Question: I have an ASP.NET Core 2.0 application running on windows in .NET Core 2.0:

Commandline:
> "C:\Program Files\dotnet\dotnet.exe" exec "C:\Users\zippy\documents\visual studio 2017\Projects\WebApplication4\WebApplication4\bin\Debug\netcoreapp2.0\WebApplication4.dll"
How do I make it appear in a console window?
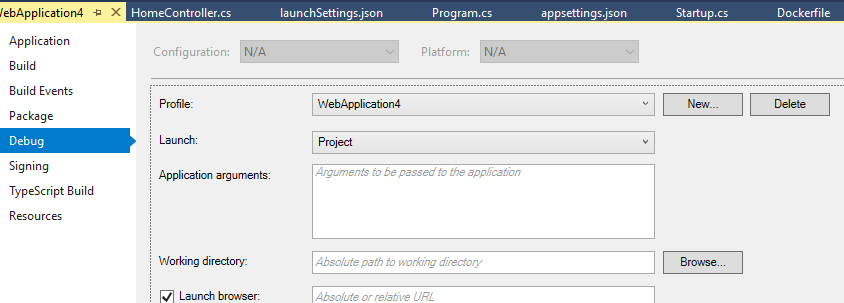
Answer: I was actually launching the code in IIS Express, I just didn't realize it. You have to select the profile in the drop down play button in Visual Studio

Then the console app launches: